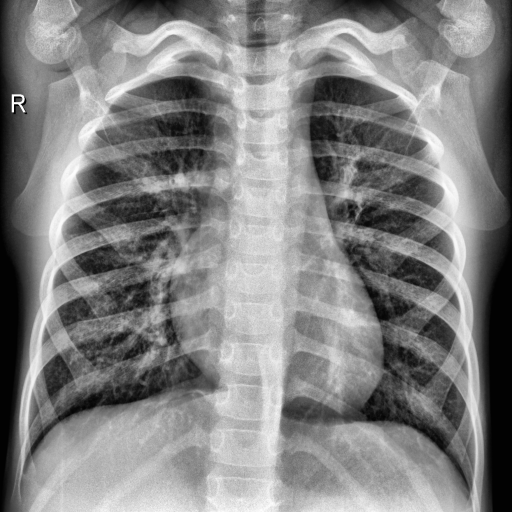
Finding: NORMAL